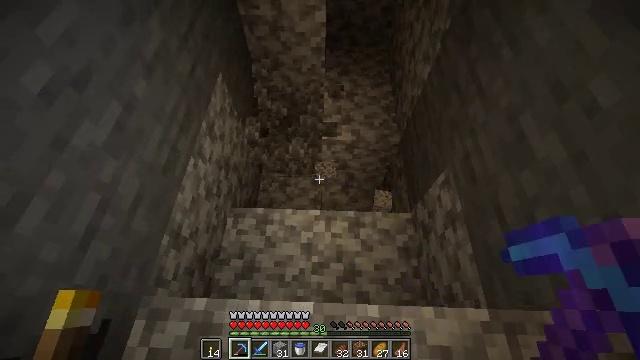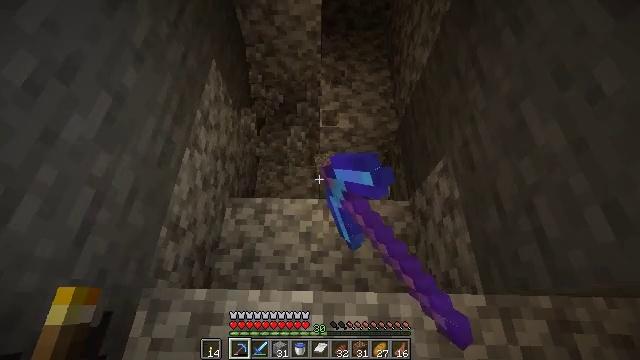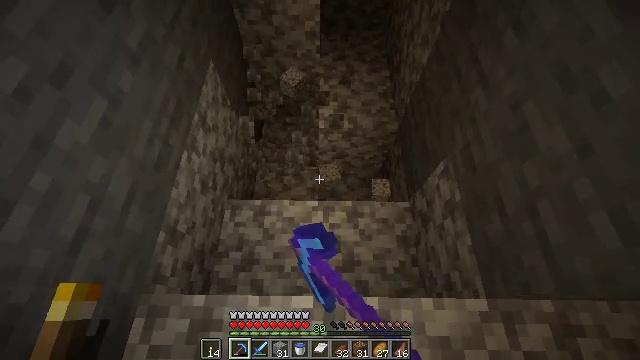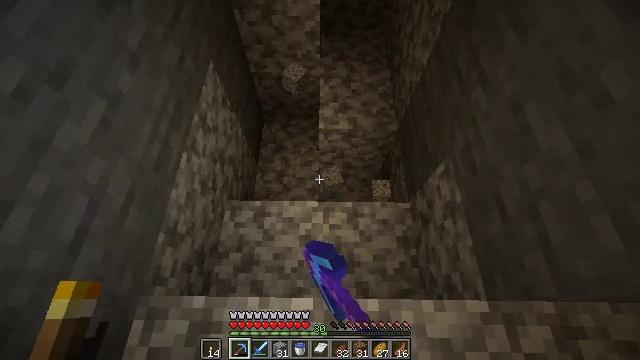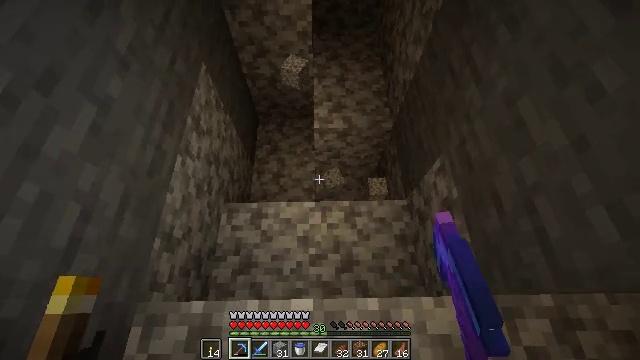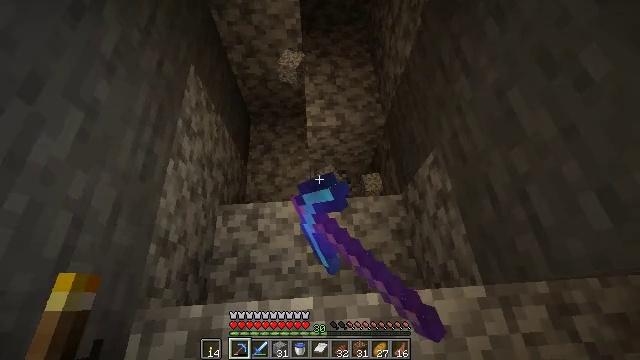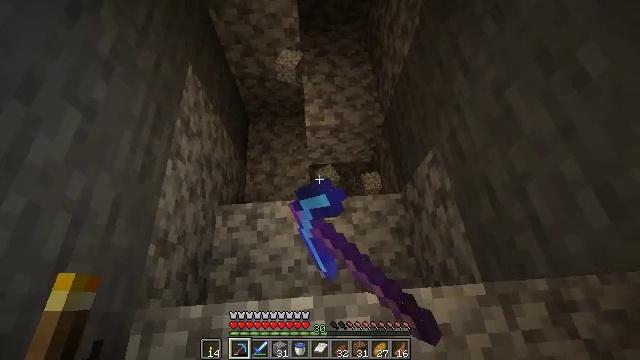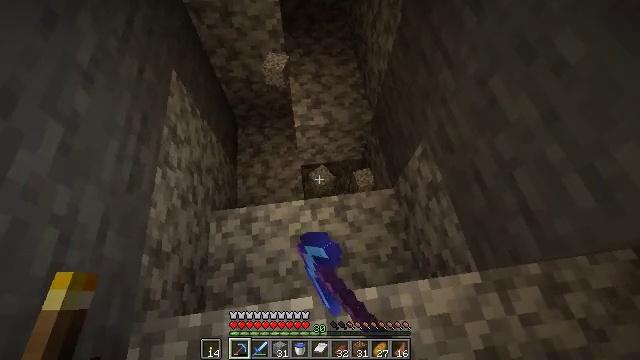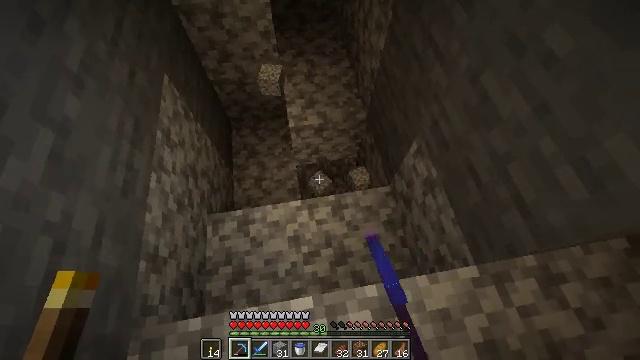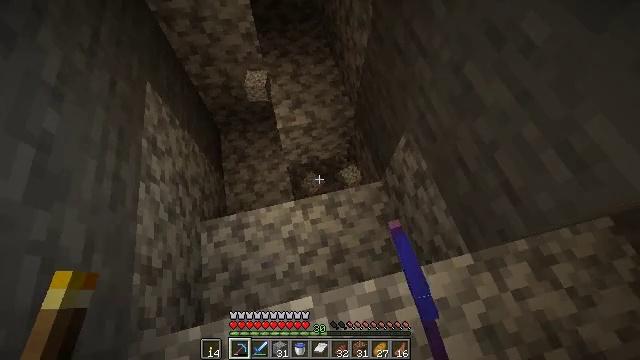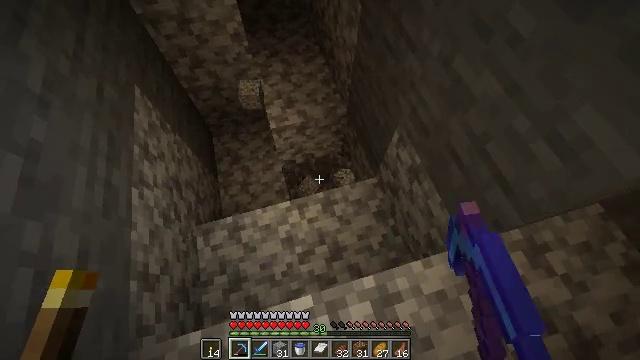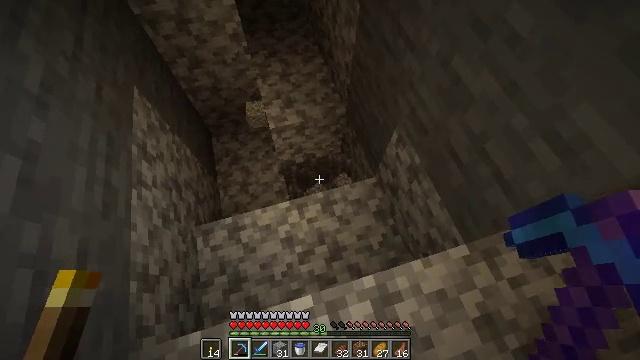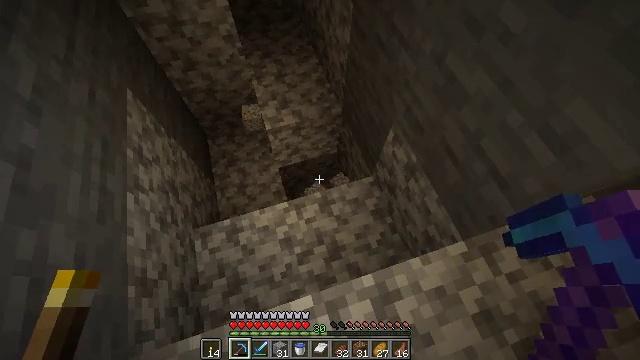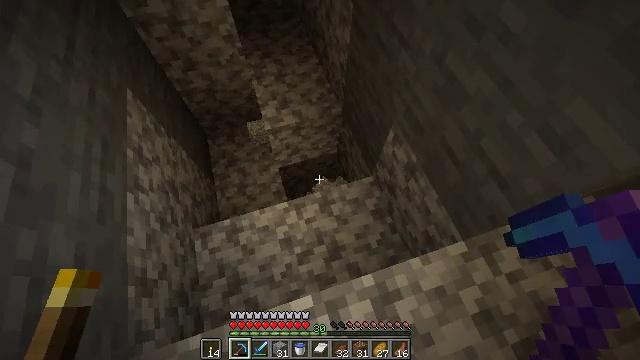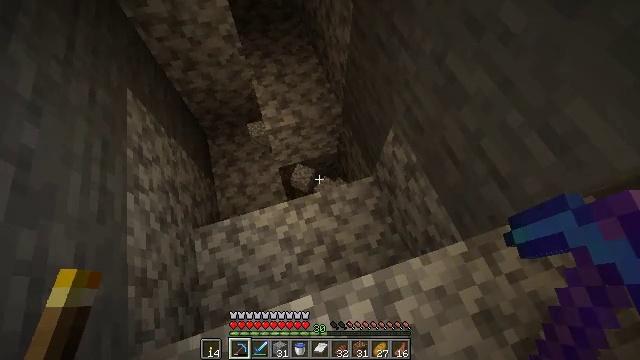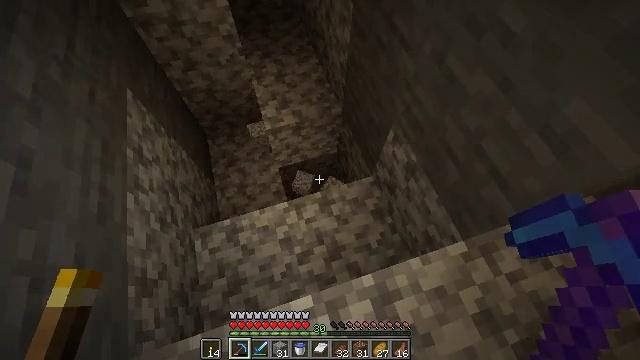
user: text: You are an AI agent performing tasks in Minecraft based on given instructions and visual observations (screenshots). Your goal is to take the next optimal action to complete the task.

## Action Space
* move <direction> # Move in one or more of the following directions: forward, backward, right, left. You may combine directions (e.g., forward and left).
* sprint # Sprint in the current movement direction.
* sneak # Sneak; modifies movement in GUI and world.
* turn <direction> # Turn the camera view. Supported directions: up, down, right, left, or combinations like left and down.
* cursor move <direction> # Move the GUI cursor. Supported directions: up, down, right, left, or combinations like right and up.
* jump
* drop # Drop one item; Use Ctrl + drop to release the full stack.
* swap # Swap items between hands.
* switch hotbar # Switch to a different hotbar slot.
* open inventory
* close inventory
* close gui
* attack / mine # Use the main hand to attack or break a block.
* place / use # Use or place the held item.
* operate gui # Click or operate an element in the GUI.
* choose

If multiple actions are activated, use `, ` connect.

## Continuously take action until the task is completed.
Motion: motion action
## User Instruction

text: Digging the diorite for building material.
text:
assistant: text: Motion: turn down, attack / mine
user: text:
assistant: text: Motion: attack / mine
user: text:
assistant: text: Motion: attack / mine
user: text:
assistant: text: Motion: turn right, attack / mine
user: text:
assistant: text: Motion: turn right, attack / mine
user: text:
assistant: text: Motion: attack / mine
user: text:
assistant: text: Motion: turn right, attack / mine
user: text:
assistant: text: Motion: turn right, attack / mine
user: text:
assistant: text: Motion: turn right, attack / mine
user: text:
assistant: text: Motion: turn right, attack / mine
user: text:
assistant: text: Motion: attack / mine
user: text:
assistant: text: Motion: turn right, attack / mine
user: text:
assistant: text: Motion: attack / mine
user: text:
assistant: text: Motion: attack / mine
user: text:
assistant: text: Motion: attack / mine
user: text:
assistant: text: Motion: attack / mine
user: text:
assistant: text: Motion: turn left, attack / mine
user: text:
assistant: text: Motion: turn left and down, attack / mine
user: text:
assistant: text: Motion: turn left and down, attack / mine
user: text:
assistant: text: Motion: turn left, attack / mine
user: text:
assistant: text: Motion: turn left, attack / mine
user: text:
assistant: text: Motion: attack / mine
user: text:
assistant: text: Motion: turn left, attack / mine
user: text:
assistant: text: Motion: turn left, attack / mine
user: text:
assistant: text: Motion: turn left, attack / mine
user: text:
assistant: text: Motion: turn left, attack / mine
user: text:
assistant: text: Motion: attack / mine
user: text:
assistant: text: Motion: attack / mine
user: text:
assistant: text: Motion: attack / mine
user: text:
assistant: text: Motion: turn right, attack / mine